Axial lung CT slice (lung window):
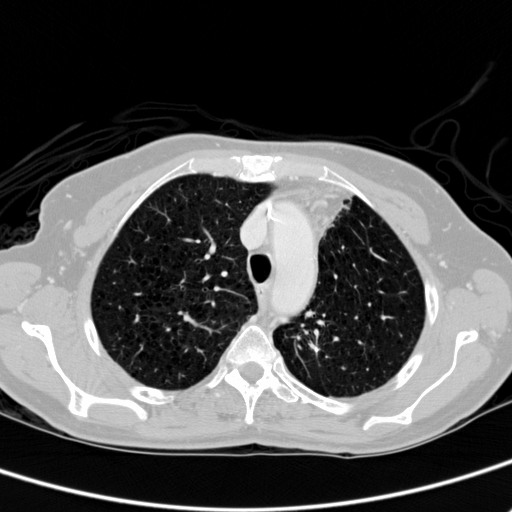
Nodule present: no